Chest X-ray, AP view. Patient: 66 years old, sex M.
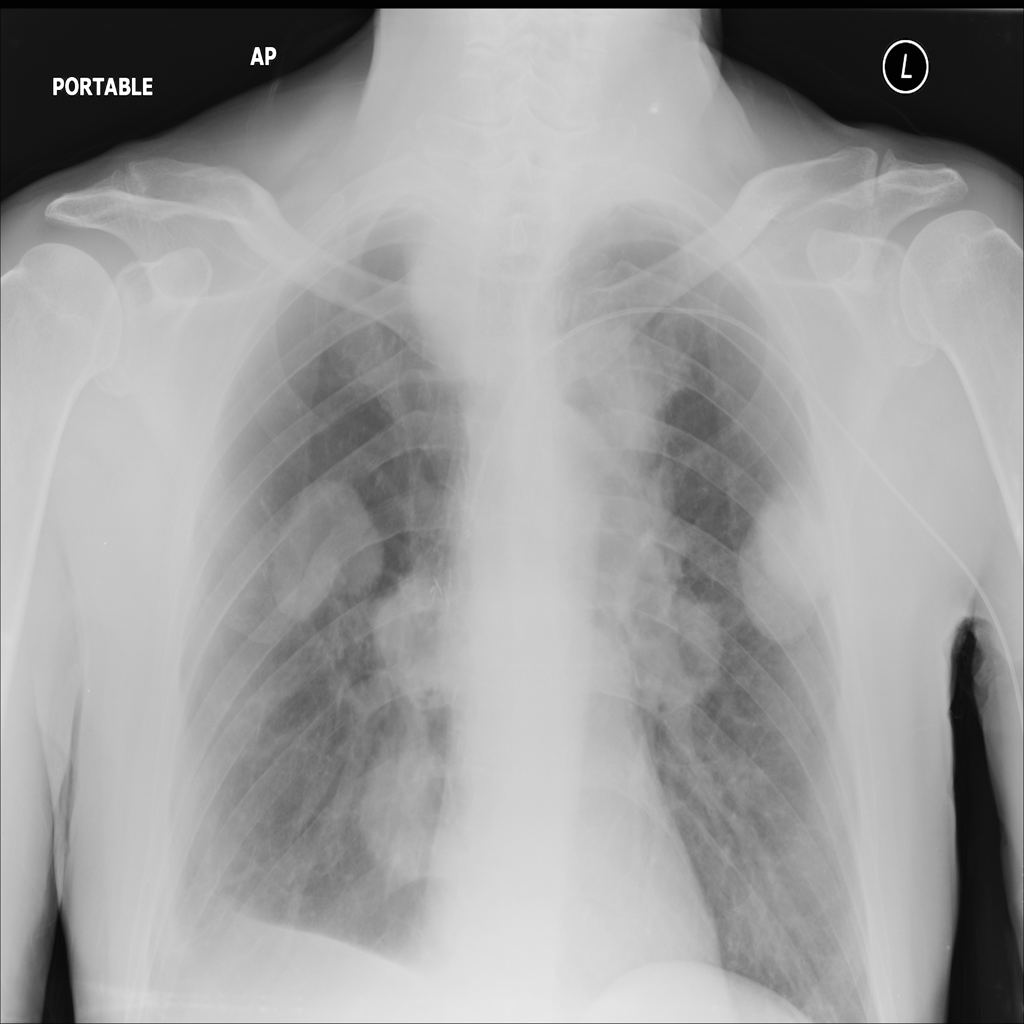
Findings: Nodule